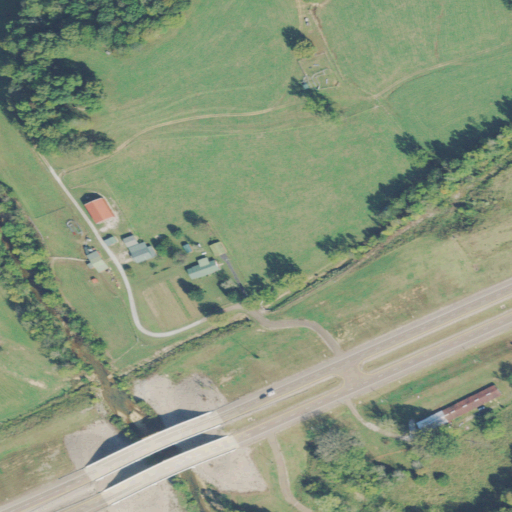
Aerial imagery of valley in Tennessee named Tanyard Hollow containing pasture, barren land, deciduous forest, open development, low intensity development, medium intensity development, and grassland